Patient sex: M
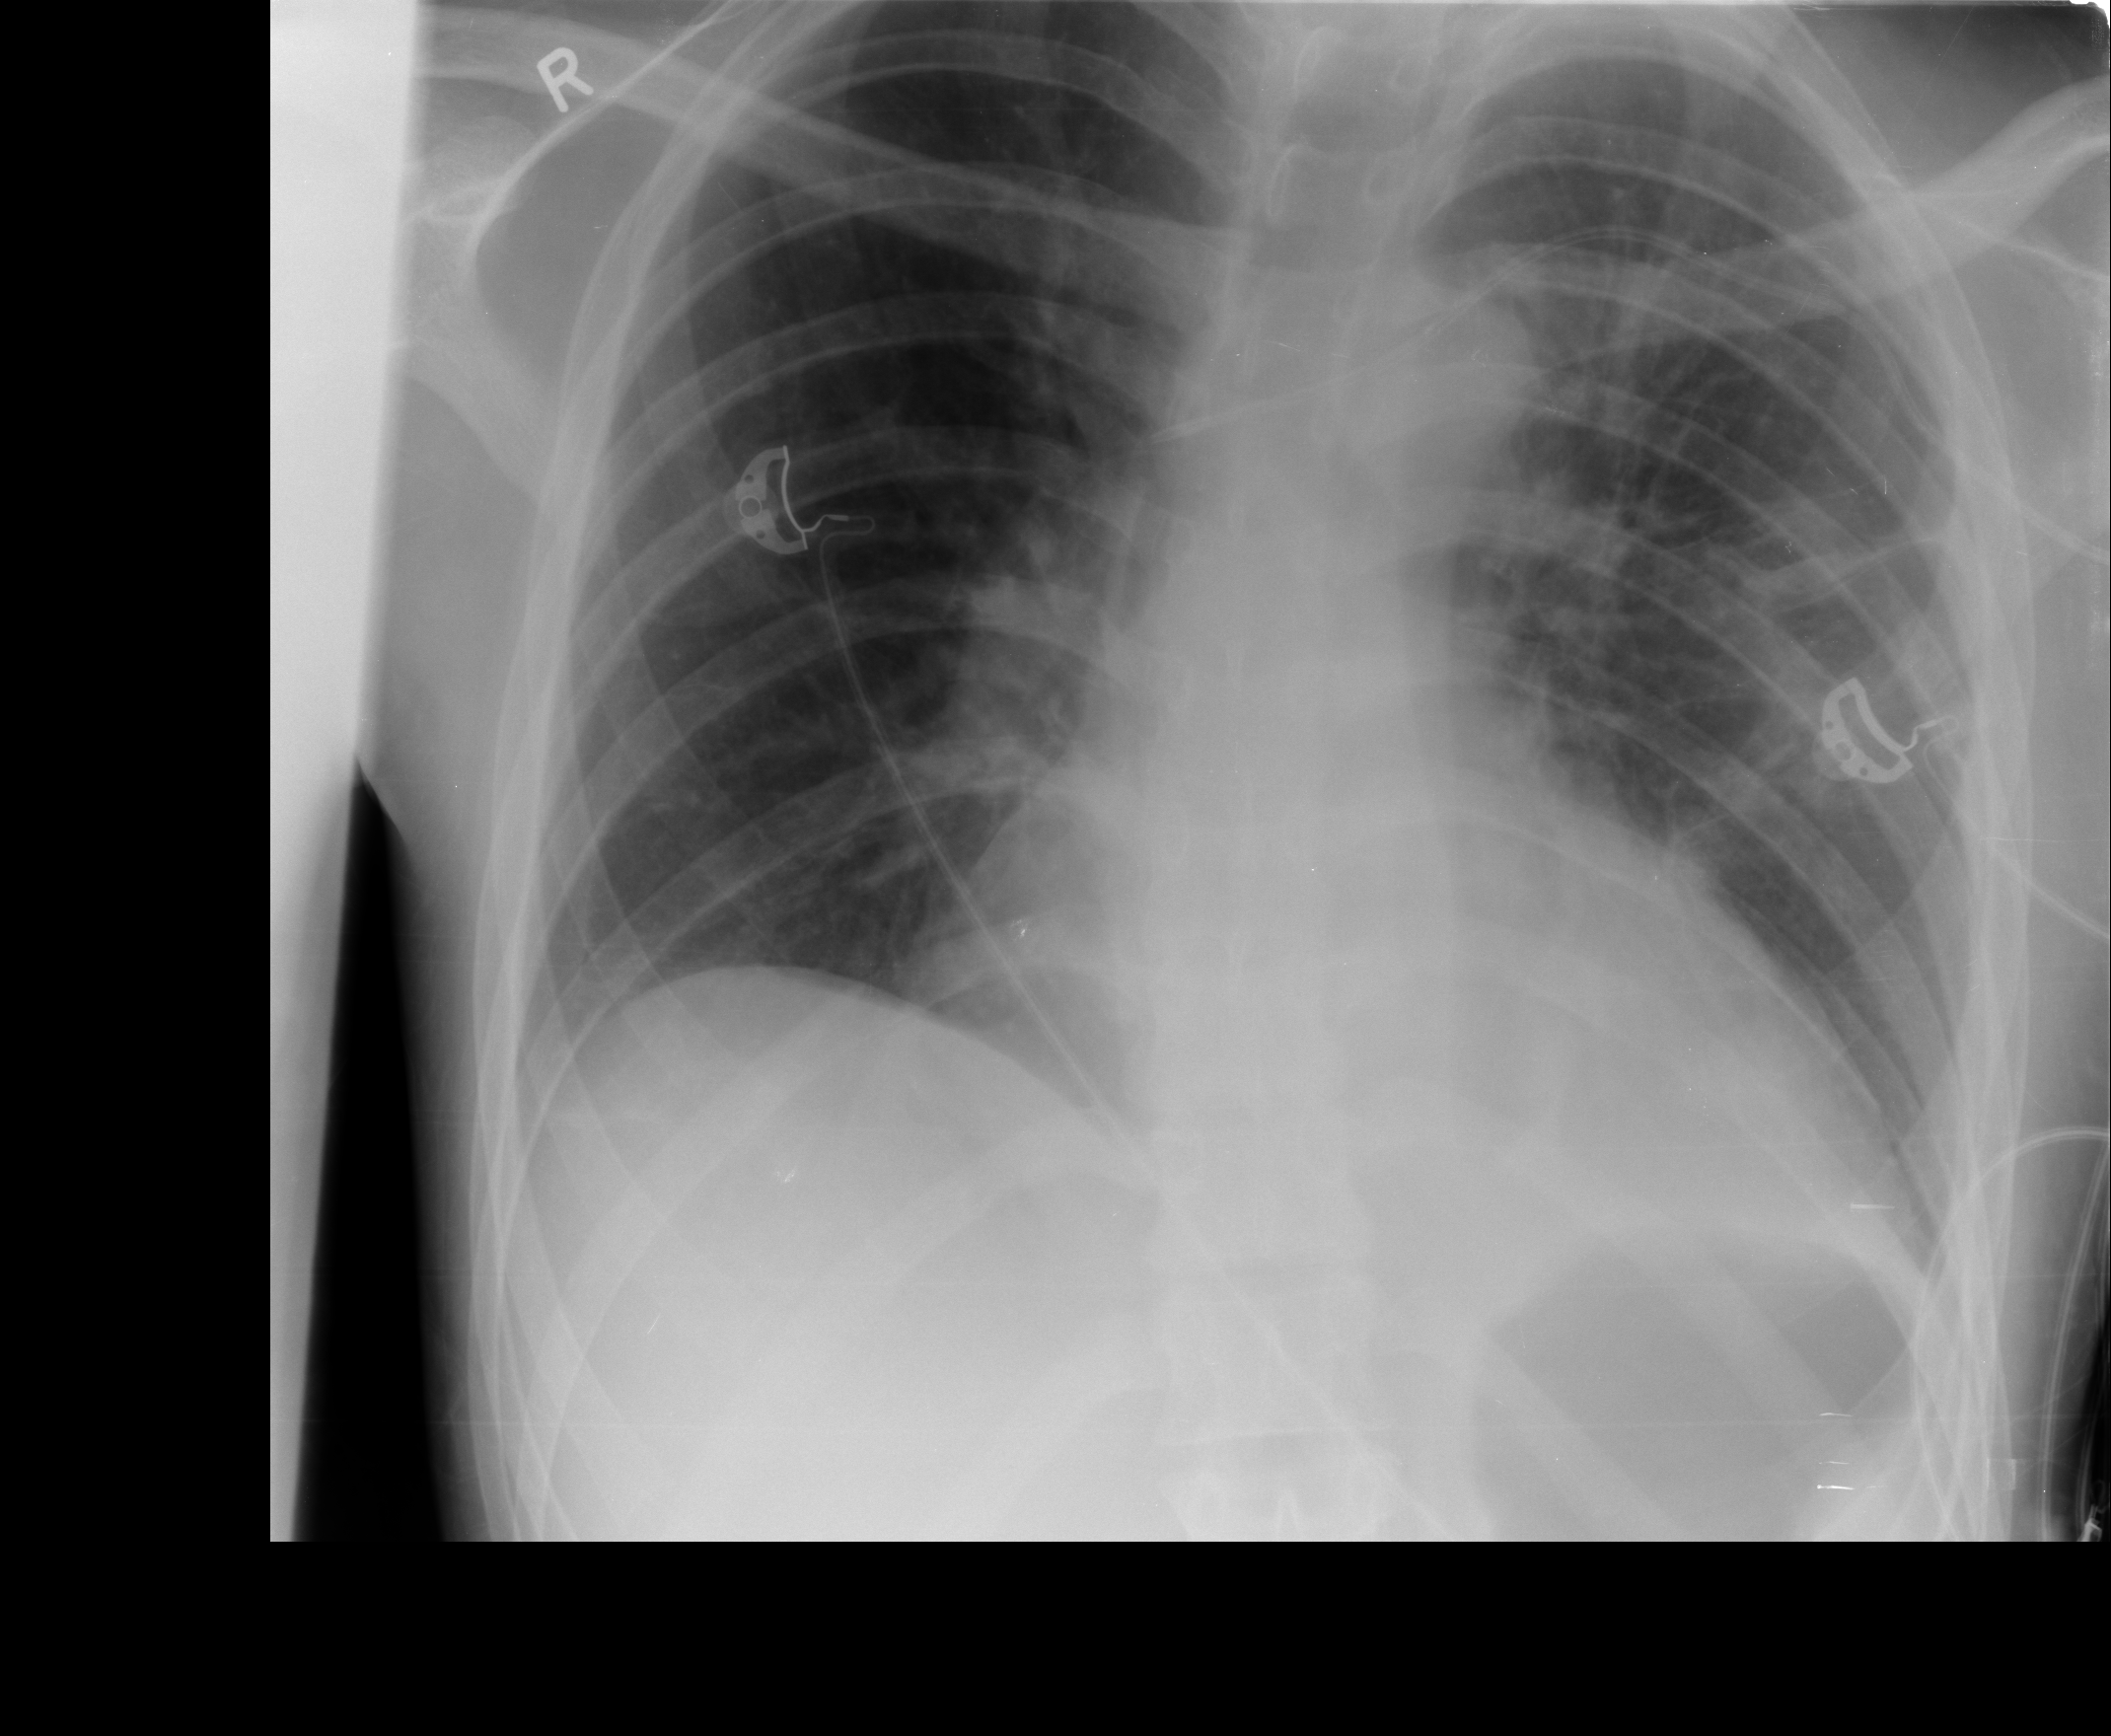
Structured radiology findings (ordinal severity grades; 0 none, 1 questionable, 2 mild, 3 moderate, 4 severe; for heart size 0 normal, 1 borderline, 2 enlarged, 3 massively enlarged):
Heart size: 2
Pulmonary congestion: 2
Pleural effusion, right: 1
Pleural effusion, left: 1
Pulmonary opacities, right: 0
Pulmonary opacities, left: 2
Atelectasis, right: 1
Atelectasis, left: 2